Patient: sex F, age 60
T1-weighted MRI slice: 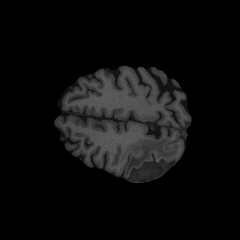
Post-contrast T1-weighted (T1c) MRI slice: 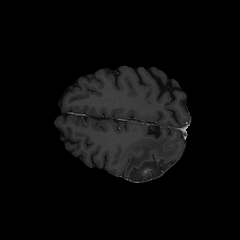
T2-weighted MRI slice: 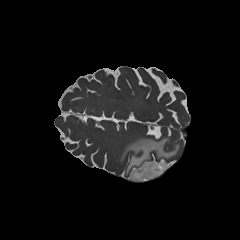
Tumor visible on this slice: yes
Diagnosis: Glioblastoma, IDH-wildtype
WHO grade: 4